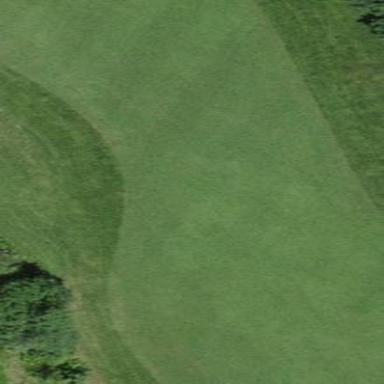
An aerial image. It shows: Grassy area designated as golf fairway.